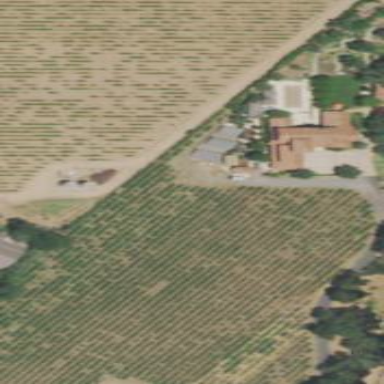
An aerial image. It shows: Vineyard growing wine grapes.